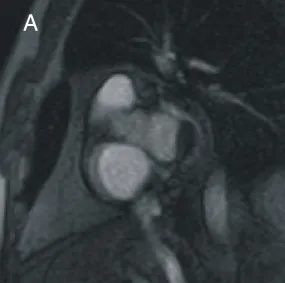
First-pass perfusion images in short-axis.
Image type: radiology (mri)